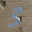
Label: 3